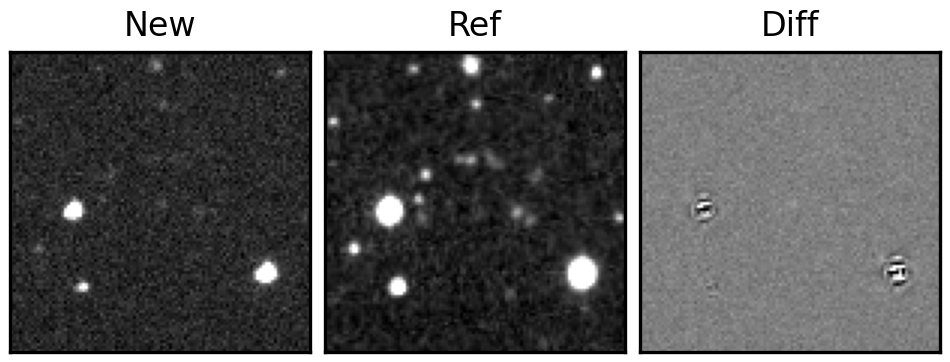
Label: real